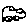
Label: car